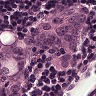
Metastatic tissue present: yes